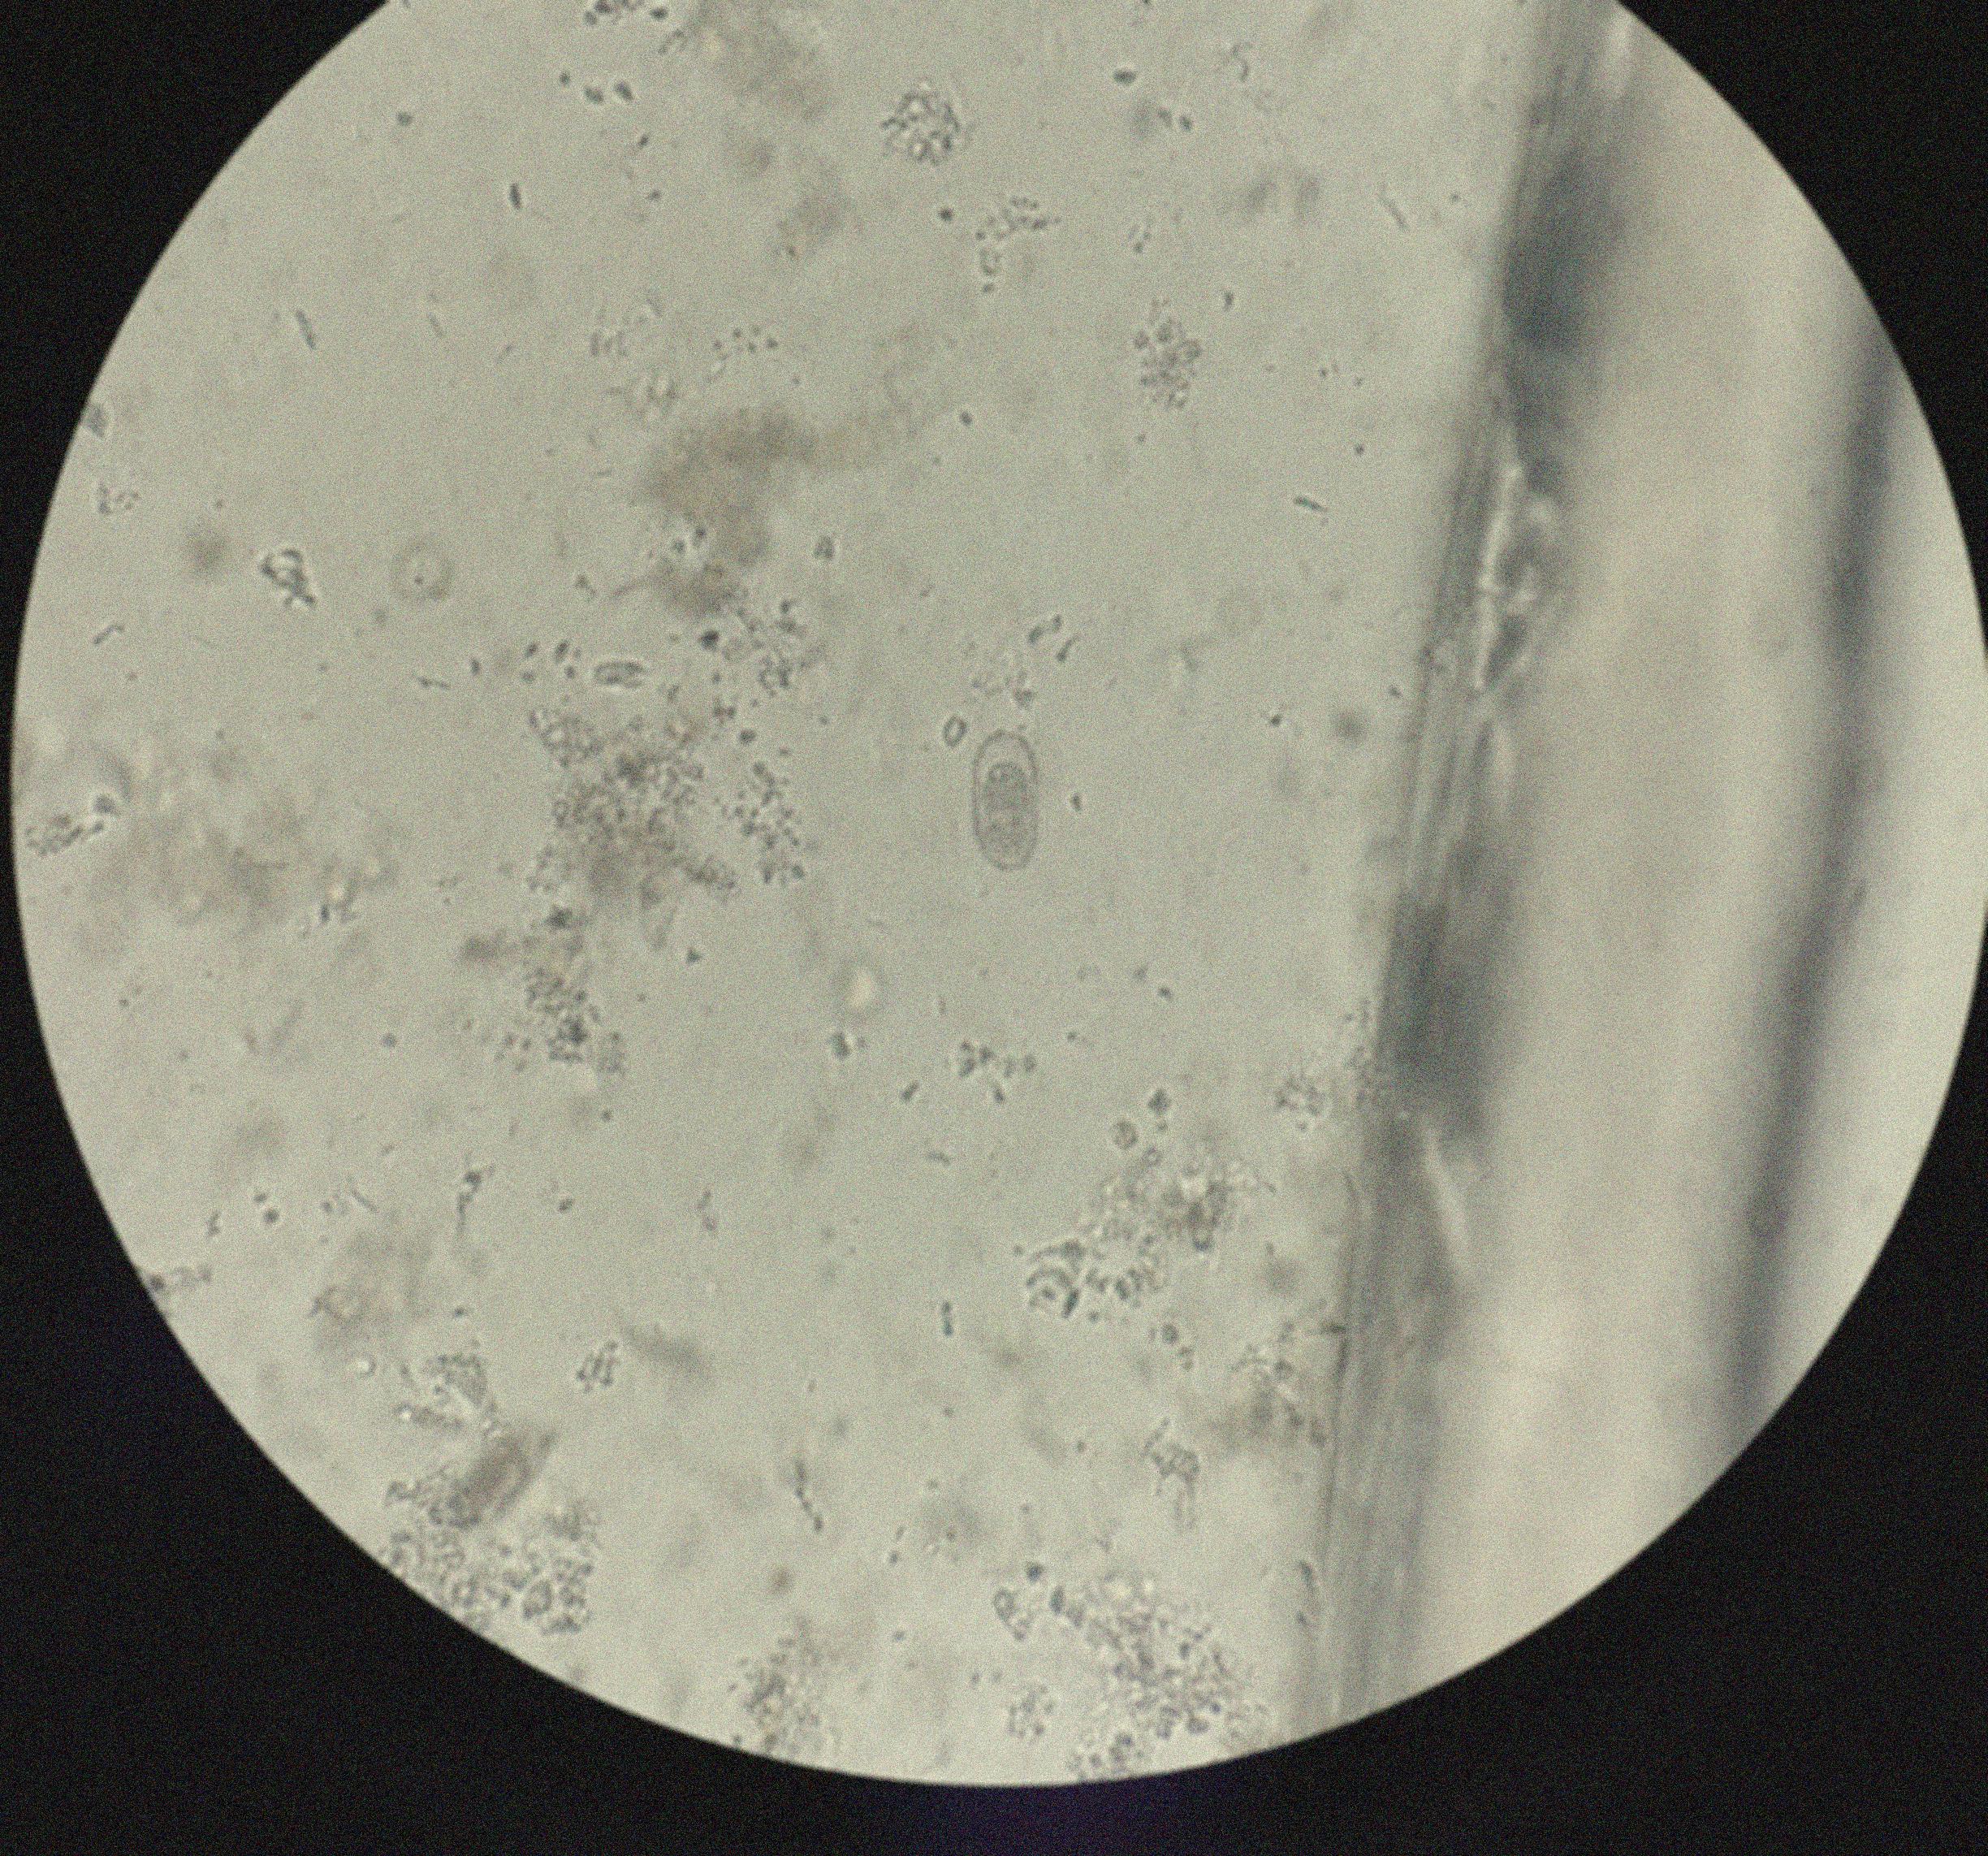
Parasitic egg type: Capillaria philippinensis